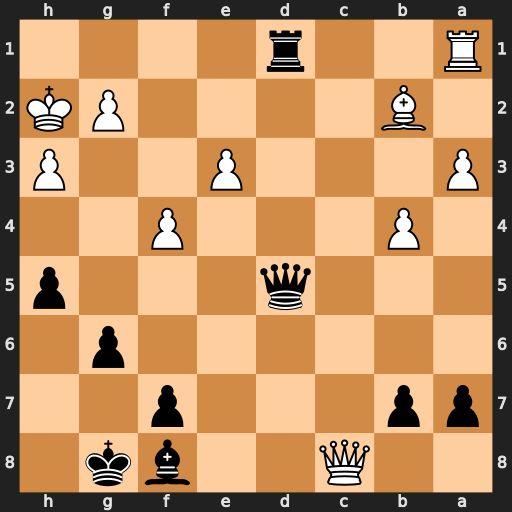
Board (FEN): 2Q2bk1/pp3p2/6p1/3q3p/1P3P2/P3P2P/1B4PK/R2r4
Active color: b
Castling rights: -
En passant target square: -
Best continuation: Rd2 Rg1 Rxb2